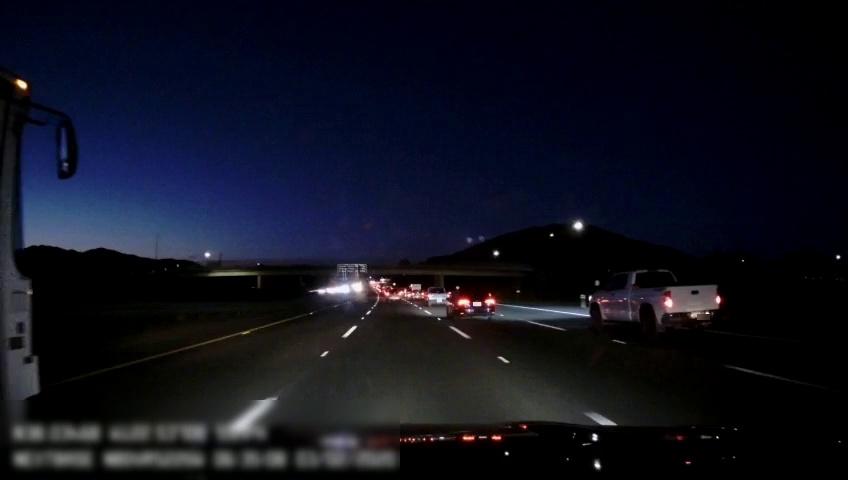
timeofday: Night
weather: Other
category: Drivable Space
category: Vehicles | SUV
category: Vehicles | Car
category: Vehicles | SUV
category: Vehicles | Truck
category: Vehicles | Truck
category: Vehicles | Other LV
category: Lanes | Alternate Lane
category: Lanes | Current Lane
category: Lanes | Current Lane
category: Lanes | Alternate Lane
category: Lanes | Alternate Lane
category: Traffic | Signs